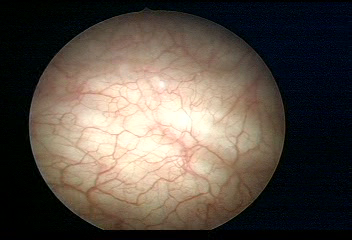
Modality: WLC
Class: Normal mucosa
Bladder cancer association: No